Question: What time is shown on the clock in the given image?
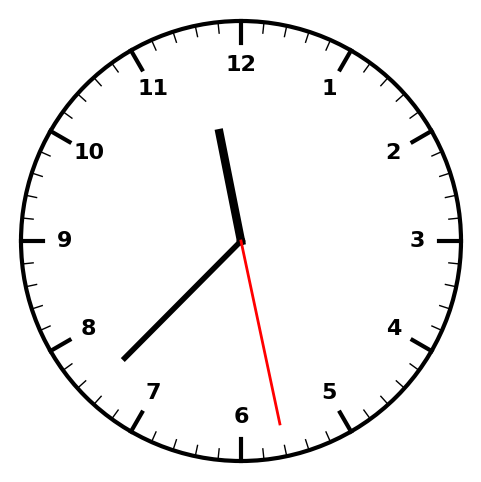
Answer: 11:37:28